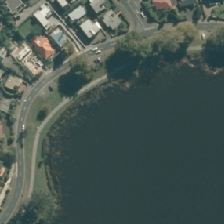
Land cover: lake_pond